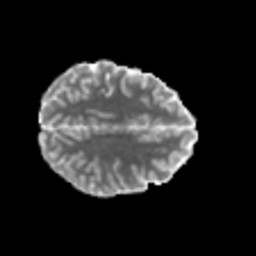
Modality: MD
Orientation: axial
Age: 22
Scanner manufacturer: philips
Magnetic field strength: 3 T
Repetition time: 8.6 s
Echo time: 0.127 s